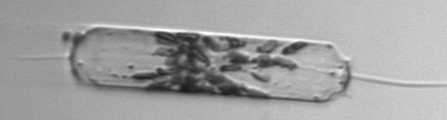
Label: Ditylum_brightwellii